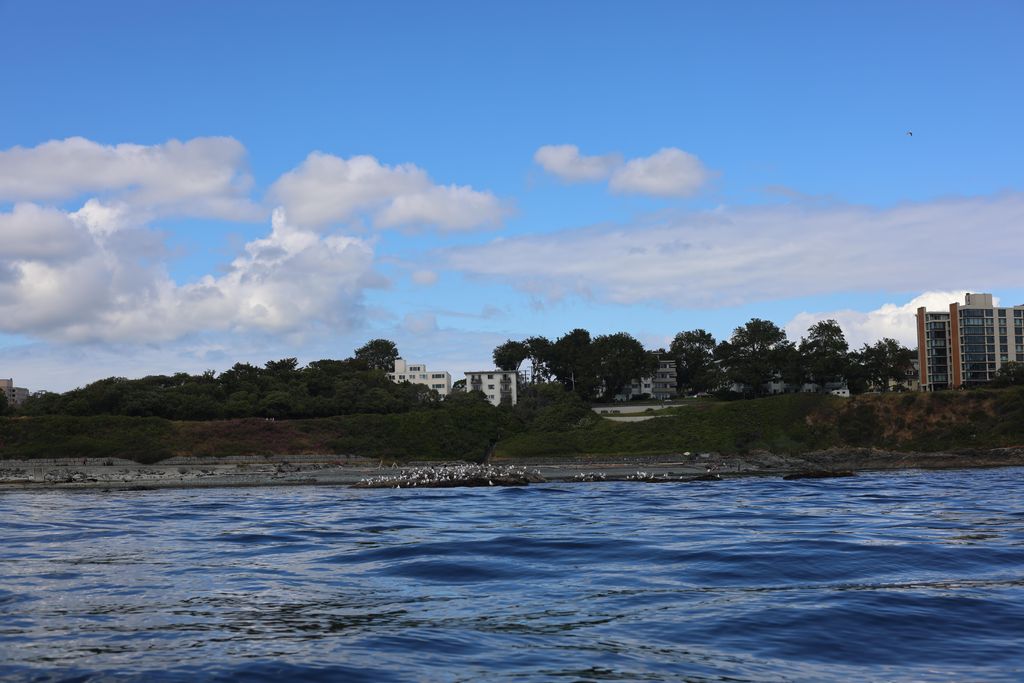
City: victoria